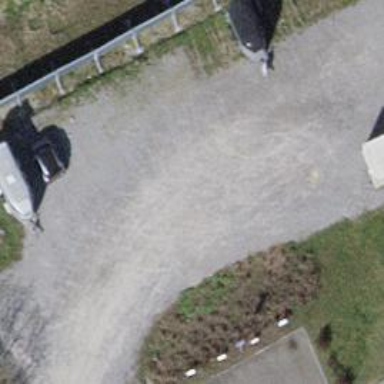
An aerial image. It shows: Unpaved parking area.